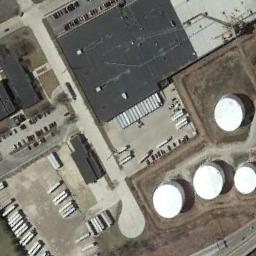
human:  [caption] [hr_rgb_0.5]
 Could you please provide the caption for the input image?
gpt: There are many neatly arranged storage tanks and many cars in the factory .

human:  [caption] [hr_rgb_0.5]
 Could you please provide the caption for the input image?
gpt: There are nine tanks of different size .

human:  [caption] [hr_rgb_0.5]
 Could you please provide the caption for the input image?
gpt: There are many buildings beside the storage tanks .

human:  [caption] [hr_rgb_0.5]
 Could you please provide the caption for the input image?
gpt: There are four white storage tanks on the bare land .

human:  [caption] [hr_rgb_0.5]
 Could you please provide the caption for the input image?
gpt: There are four white storage tanks and many containers .